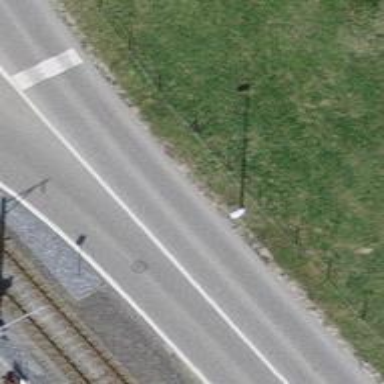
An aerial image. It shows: Primary highway.